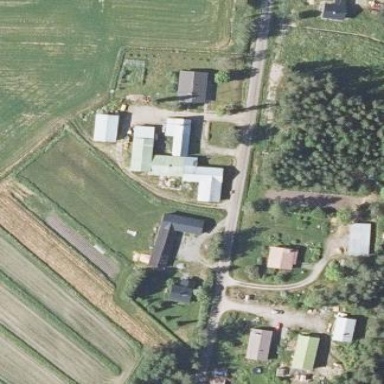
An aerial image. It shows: Farmyard area.